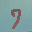
Label: 7